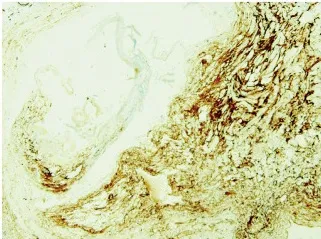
(D) Immunohistochemical vascular staining (CD34.
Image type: pathology (immunostaining)